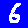
Digit: 6